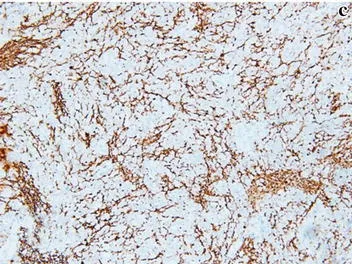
The HE staining and immunohistochemical staining. Leica BOND-MAX automatic immunohistochemical staining machine x 200) The markers of NeuN.
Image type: pathology (immunostaining)